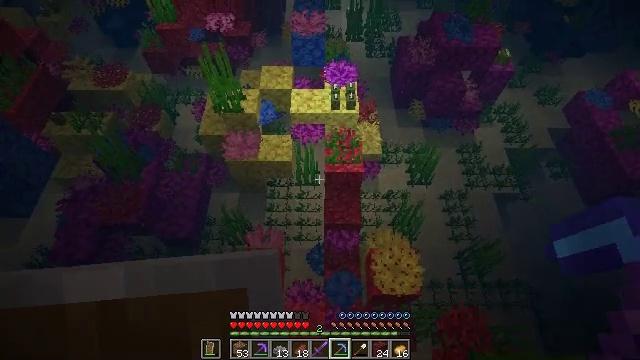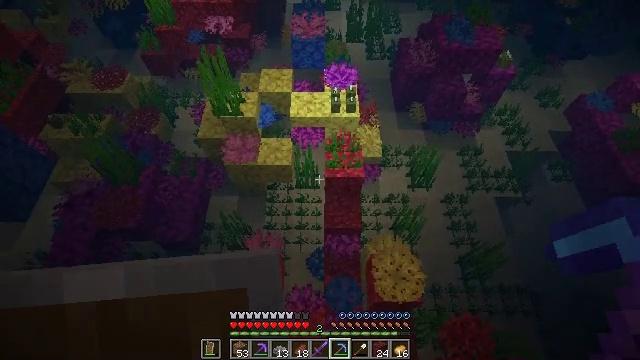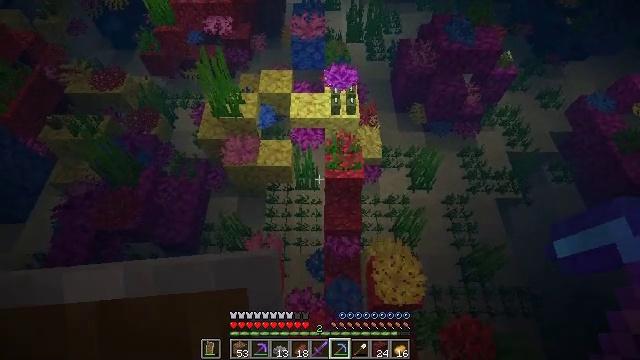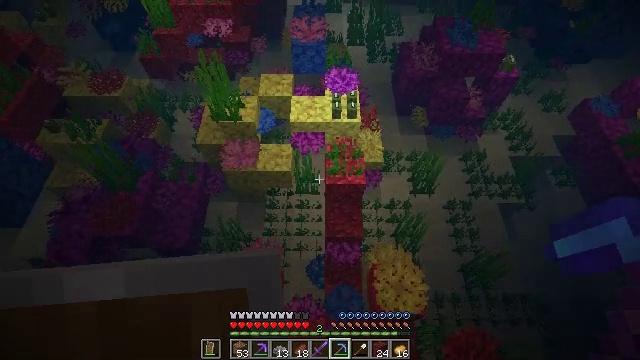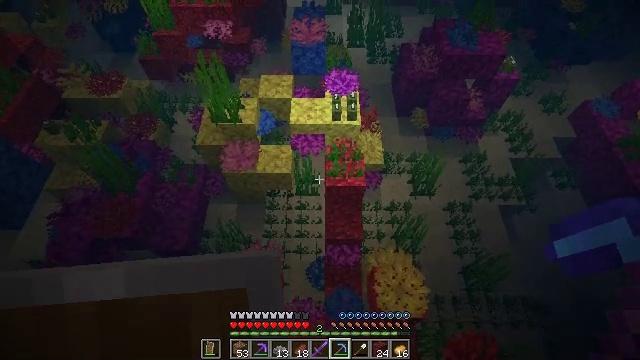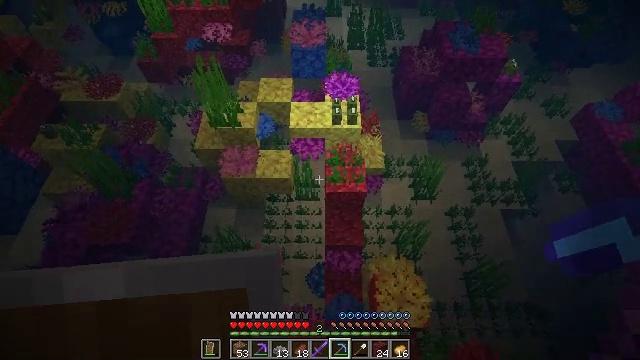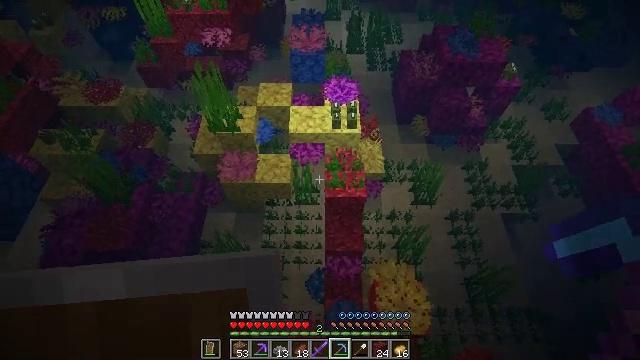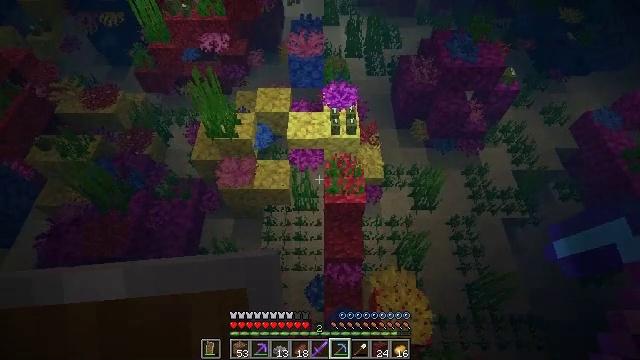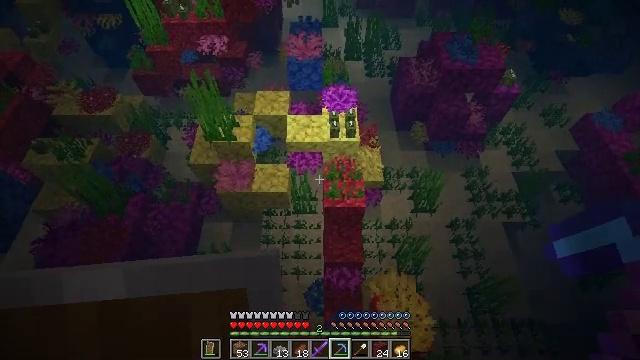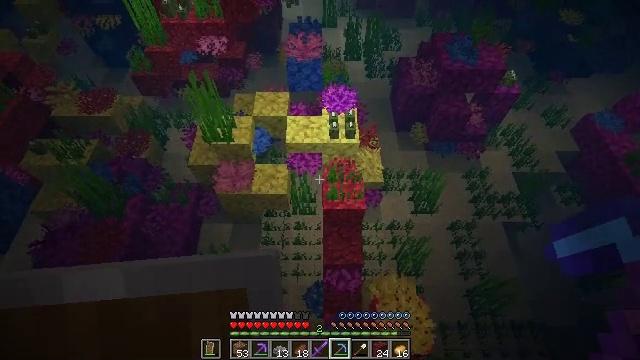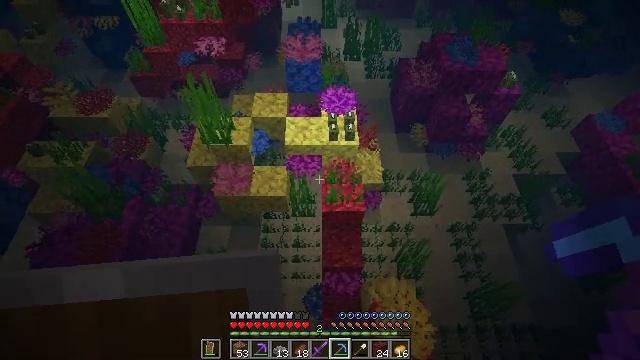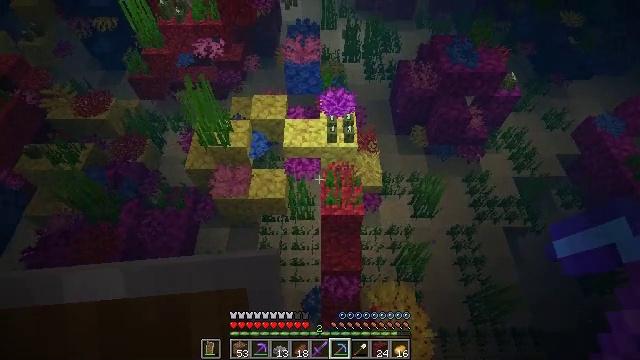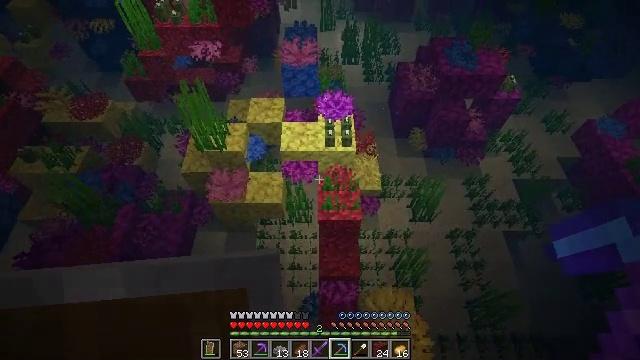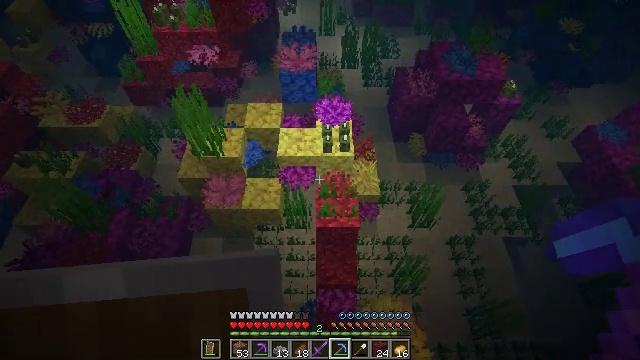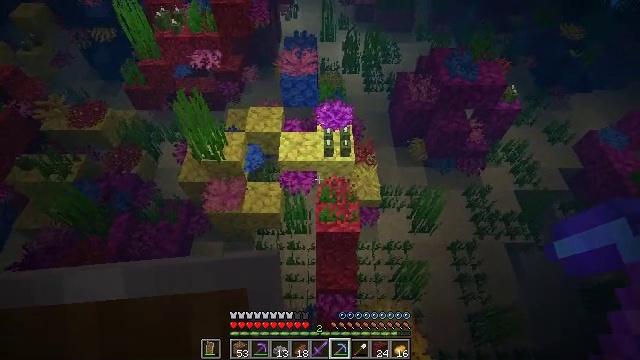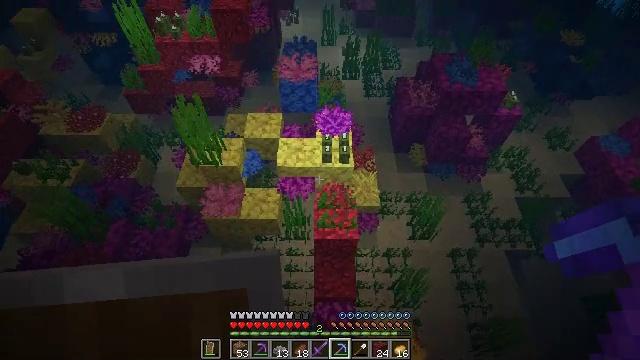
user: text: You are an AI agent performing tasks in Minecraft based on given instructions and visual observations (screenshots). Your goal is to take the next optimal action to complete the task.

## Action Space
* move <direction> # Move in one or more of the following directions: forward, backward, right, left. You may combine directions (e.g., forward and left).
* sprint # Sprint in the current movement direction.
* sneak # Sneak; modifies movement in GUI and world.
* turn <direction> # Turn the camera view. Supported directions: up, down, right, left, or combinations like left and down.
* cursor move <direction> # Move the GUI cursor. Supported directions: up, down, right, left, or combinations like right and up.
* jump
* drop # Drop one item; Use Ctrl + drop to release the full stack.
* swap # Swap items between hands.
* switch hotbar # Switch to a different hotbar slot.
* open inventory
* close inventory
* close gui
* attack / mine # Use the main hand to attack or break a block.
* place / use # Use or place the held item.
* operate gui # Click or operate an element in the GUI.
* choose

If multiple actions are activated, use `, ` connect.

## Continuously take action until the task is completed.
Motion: motion action
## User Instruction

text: Clear the seagrass to get an item.
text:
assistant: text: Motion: move forward
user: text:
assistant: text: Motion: move forward
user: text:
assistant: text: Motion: move forward
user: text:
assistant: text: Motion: move forward
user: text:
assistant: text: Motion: move forward
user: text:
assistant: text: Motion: move forward
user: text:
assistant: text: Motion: move forward
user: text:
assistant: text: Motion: move forward and move right
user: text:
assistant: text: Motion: move forward and move right
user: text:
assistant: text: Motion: move forward and move right
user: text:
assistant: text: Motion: move forward and move right
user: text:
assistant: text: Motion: move forward and move right
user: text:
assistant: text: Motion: move forward and move right
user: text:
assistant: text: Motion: move forward and move right
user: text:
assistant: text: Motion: move forward and move right
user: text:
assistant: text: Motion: move forward and move right, turn up
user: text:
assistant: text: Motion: move forward and move right
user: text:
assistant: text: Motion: move forward and move right
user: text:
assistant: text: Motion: move forward and move right
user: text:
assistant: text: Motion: move forward and move right
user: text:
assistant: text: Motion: move forward and move right, turn up
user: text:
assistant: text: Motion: move forward and move right, turn up
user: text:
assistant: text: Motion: move forward and move right
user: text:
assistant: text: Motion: move forward and move right
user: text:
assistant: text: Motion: move forward and move right
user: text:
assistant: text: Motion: move forward and move right
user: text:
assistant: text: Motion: move forward and move right
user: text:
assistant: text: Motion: move forward and move right
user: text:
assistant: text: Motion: move forward and move right
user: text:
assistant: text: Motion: move forward and move right